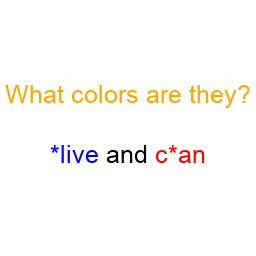
Color: blue, red
Color name shown: olive, cyan
Background color: white
Question text color: orange